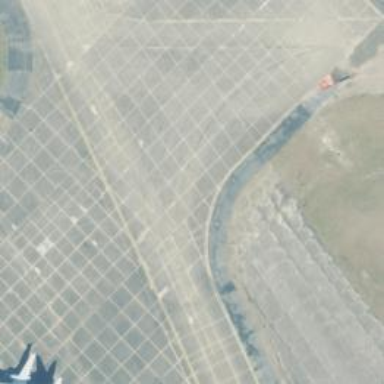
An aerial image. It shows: Image of taxiway at airport.